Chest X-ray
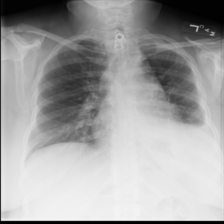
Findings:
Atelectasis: negative
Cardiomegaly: negative
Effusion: positive
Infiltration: positive
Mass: negative
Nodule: negative
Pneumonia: negative
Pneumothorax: negative
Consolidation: negative
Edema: negative
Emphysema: negative
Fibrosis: negative
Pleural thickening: negative
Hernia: negative